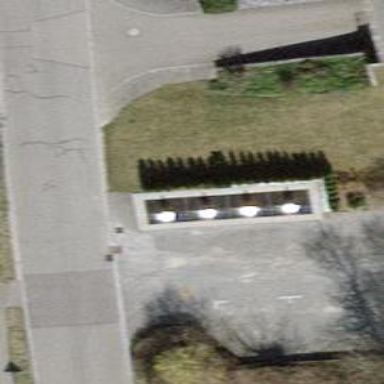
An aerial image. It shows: Recycling container for recycling.